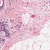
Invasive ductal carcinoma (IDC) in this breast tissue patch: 0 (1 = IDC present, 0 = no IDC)